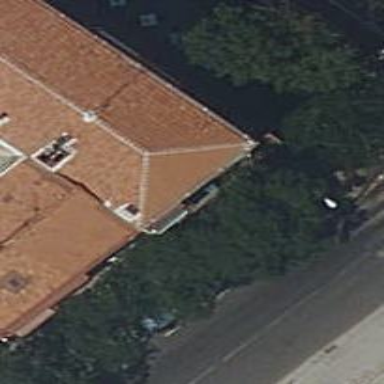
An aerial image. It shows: Restaurant.